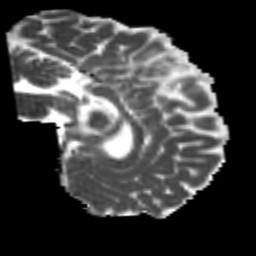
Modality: MD
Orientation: sagittal
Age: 25
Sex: male
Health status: healthy
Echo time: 0.074 s